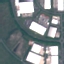
Land use / land cover: Industrial